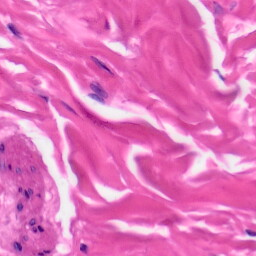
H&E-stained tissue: Skin